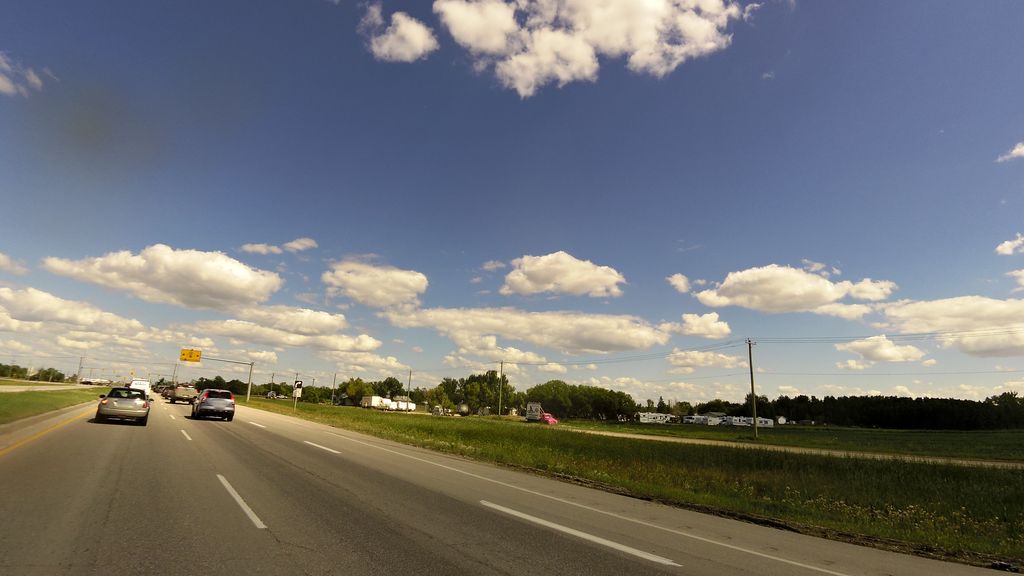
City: winnipeg